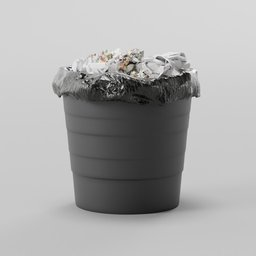
Label: tools